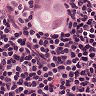
Metastatic tissue present: yes